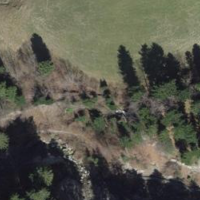
EUNIS habitat code: 24
Species observed at this site:
Angelica sylvestris